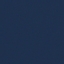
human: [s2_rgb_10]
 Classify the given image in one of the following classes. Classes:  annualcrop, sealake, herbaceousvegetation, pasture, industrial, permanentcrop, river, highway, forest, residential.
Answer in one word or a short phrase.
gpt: SeaLake